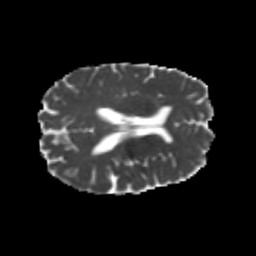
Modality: MD
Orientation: axial
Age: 22
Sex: male
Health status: healthy
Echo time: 0.074 s